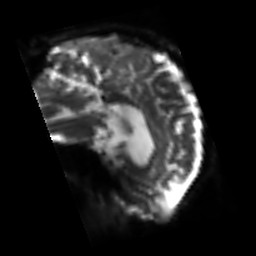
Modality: sbref
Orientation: sagittal
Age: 75
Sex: male
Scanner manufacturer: siemens
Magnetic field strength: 3 T
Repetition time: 3.2 s
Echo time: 0.081 s